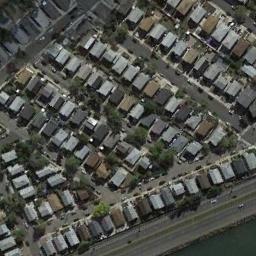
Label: dense_residential